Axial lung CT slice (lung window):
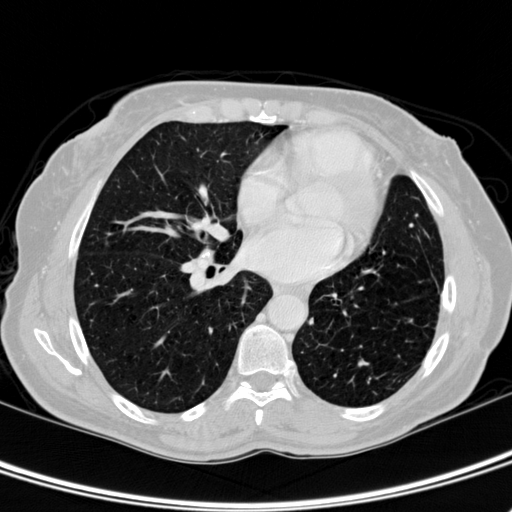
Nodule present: no